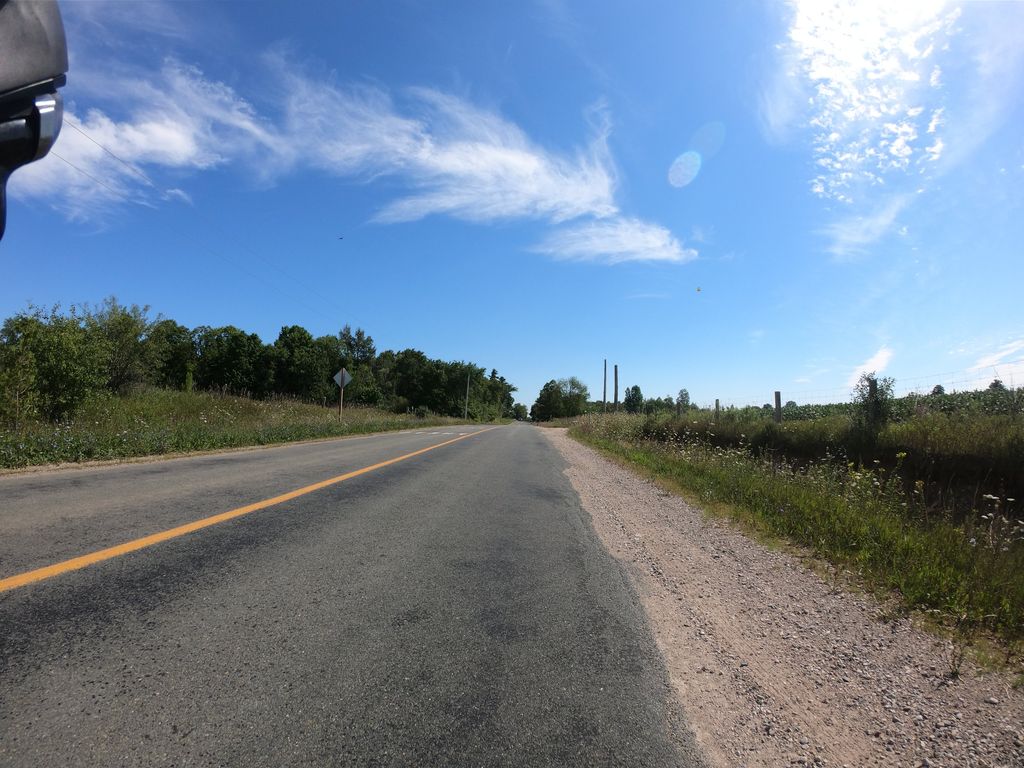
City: kitchener-waterloo